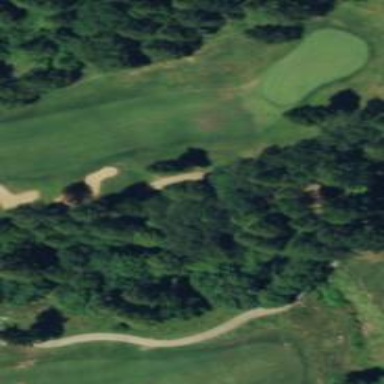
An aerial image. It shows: Service road used as golf cart path.